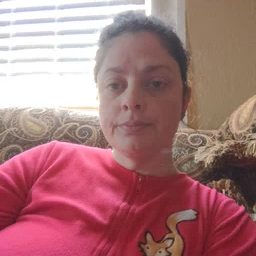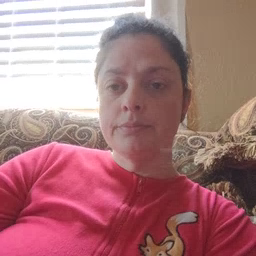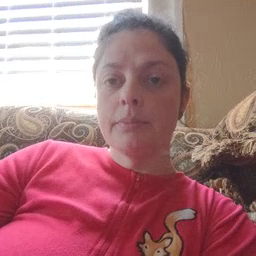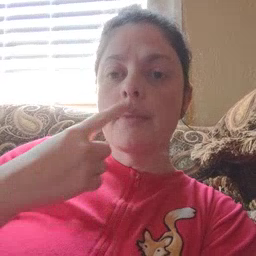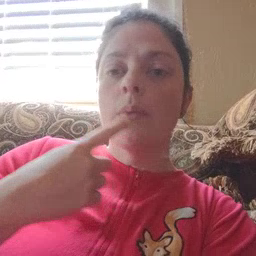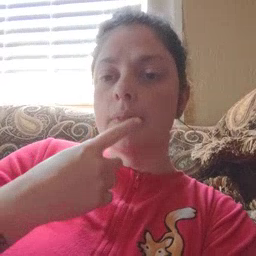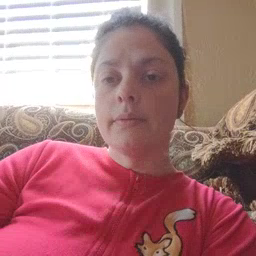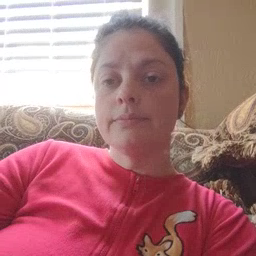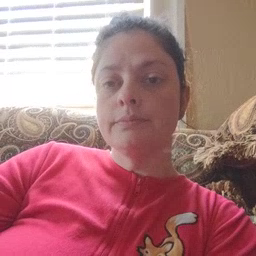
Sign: mouth